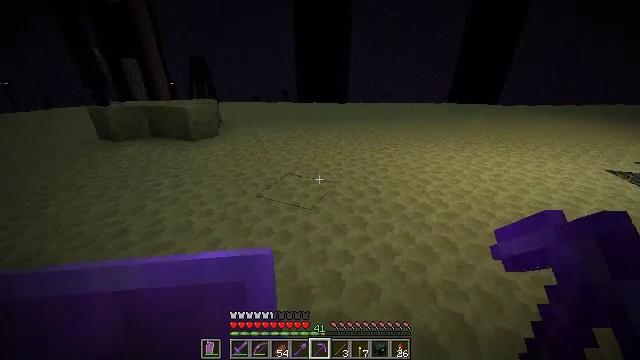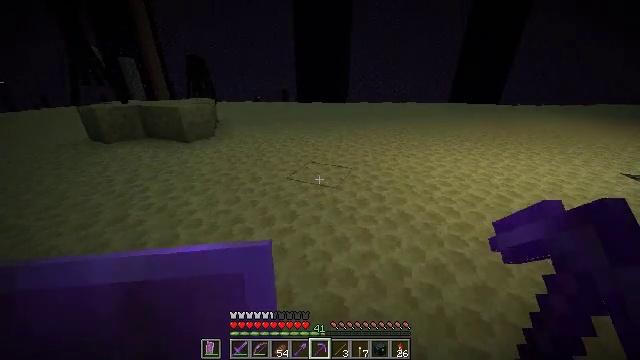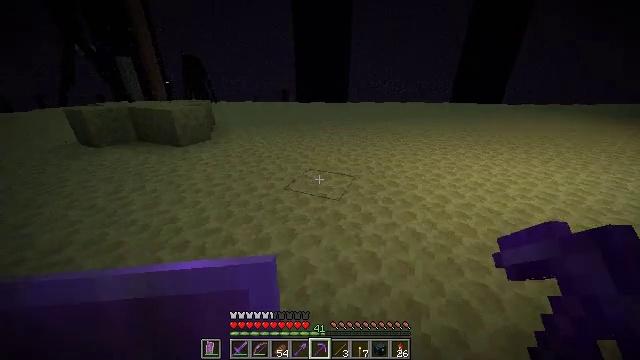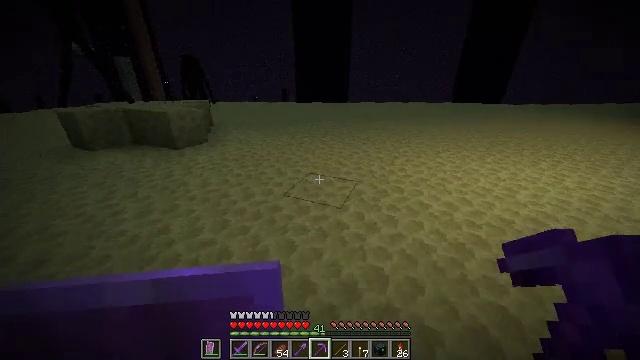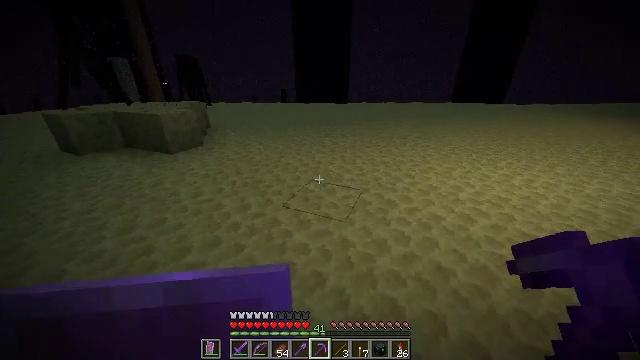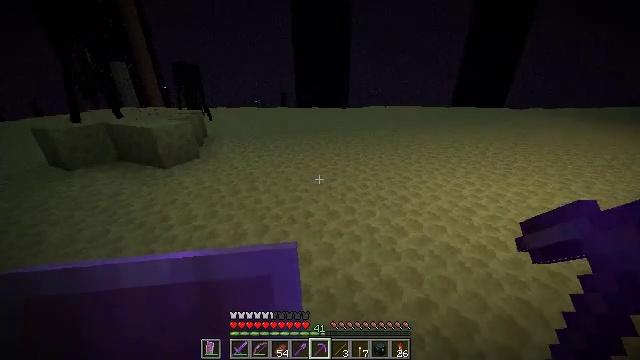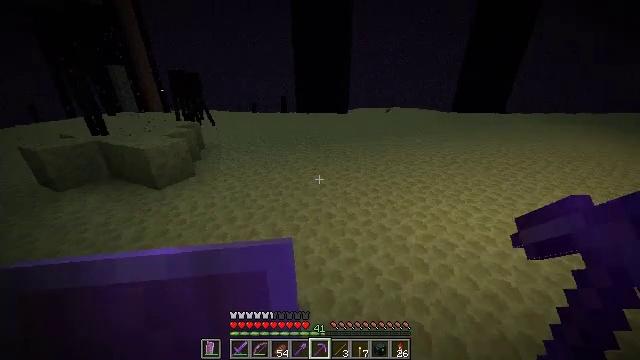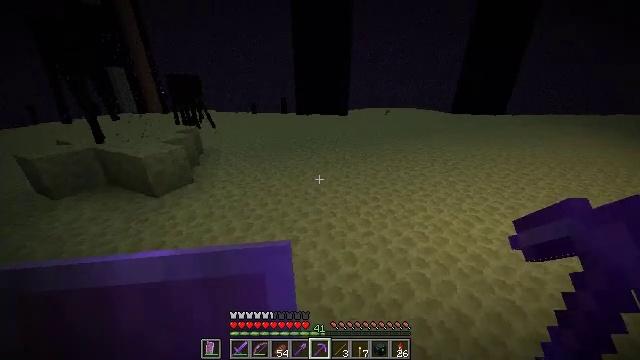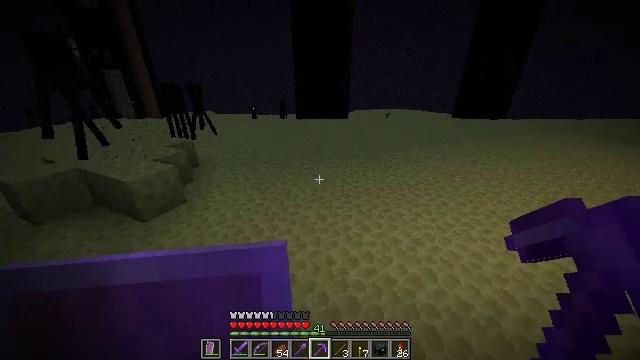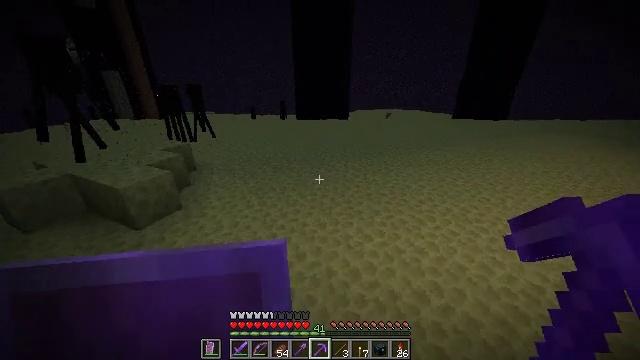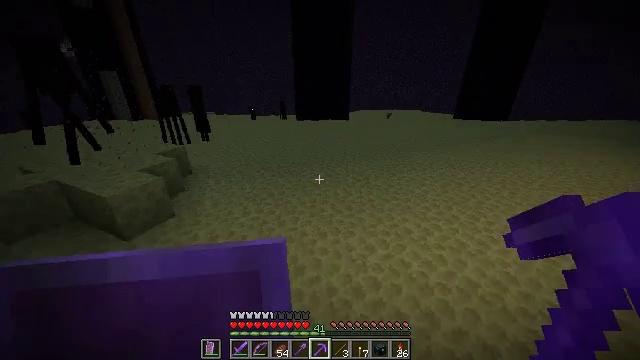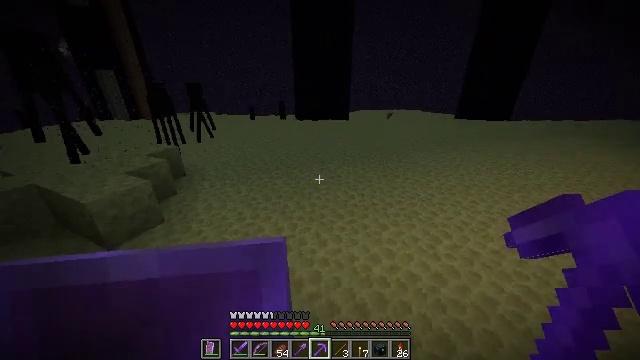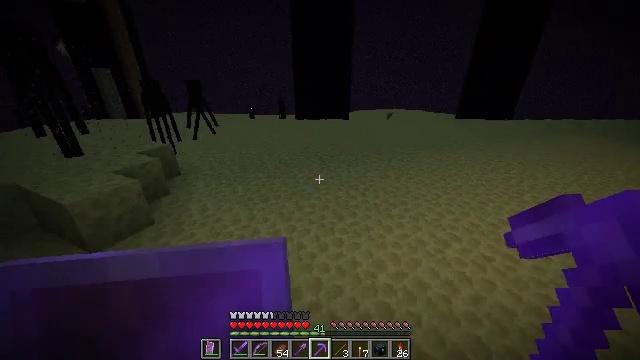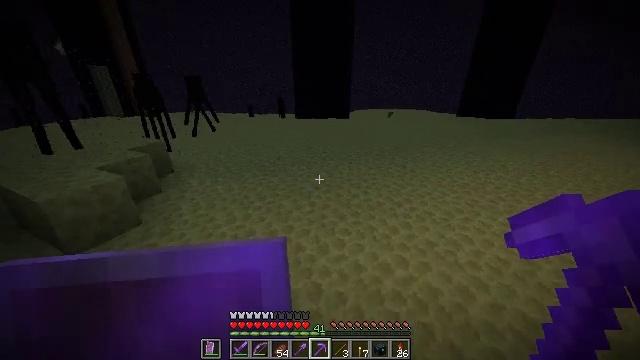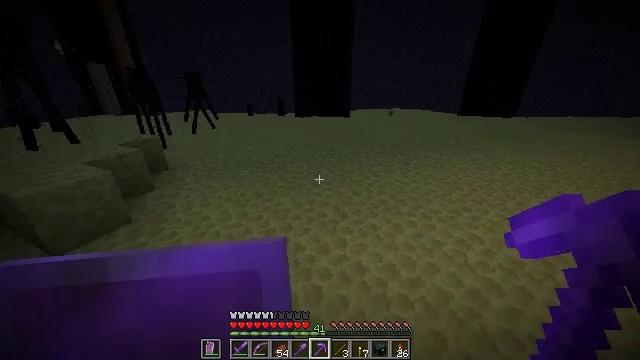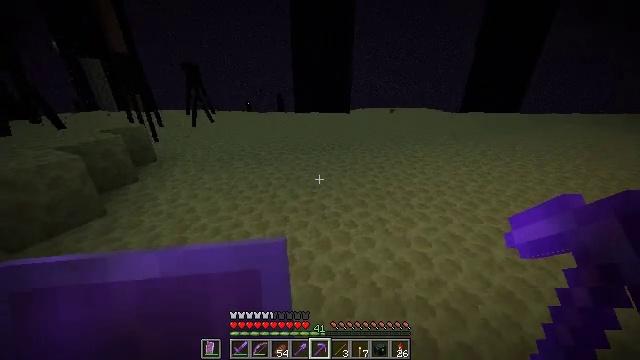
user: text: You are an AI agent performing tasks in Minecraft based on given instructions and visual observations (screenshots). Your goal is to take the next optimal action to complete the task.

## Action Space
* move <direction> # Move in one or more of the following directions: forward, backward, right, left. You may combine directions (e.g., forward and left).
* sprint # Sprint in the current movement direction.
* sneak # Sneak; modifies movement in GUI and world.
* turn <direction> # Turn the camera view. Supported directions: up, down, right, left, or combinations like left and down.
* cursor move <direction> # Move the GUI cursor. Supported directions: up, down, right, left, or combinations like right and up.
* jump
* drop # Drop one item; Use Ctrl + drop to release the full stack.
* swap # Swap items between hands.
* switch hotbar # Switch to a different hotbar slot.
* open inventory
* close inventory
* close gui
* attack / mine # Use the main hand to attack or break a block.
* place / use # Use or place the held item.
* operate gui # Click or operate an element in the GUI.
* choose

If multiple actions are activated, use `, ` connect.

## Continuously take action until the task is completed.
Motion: motion action
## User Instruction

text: Gather obsidian from a lava source.
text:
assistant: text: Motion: move forward, sprint
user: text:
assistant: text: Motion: move forward, sprint
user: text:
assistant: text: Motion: move forward, sprint
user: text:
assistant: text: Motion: move forward, sprint
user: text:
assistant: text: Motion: move forward, sprint, jump
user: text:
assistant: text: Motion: move forward, sprint, jump
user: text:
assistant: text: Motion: move forward, sprint, jump
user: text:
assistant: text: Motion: move forward, sprint, jump
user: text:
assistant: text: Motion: move forward, sprint, jump
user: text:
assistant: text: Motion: move forward, sprint
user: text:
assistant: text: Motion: move forward, sprint
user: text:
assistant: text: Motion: move forward, sprint
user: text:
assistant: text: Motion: move forward, sprint
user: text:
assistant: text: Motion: move forward, sprint
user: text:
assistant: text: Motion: move forward, sprint
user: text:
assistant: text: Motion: move forward, sprint
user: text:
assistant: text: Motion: move forward, sprint
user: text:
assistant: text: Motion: move forward, sprint
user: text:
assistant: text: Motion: move forward, sprint, jump
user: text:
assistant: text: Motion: move forward, sprint, jump
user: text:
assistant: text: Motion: move forward, sprint, jump
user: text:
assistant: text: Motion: move forward, sprint, jump
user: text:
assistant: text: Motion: move forward, sprint
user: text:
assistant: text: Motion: move forward, sprint
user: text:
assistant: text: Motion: move forward, sprint
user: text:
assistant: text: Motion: move forward, sprint, turn left
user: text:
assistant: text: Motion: move forward, sprint, turn left and down
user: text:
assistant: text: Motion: move forward, sprint, turn left and down
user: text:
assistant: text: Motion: move forward, sprint, turn left
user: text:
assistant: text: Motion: move forward, sprint, turn left